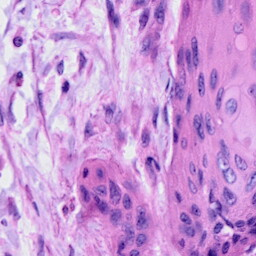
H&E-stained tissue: Cervix